Question: in Visual Studio 2012 i didn't have horizontal scroll in my editor, if my code goes long it continue in next line, i want to know how to do like this in Visual Studio 2013?

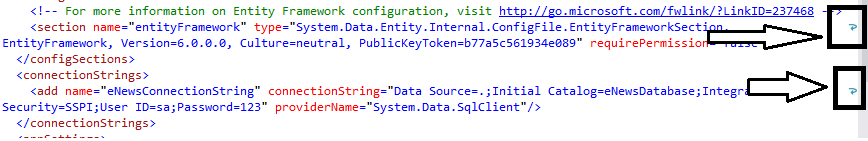
Answer: Try going to Options --> TextEditor --> All Languages and make sure that Word Wrap is enabled.